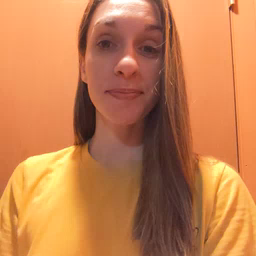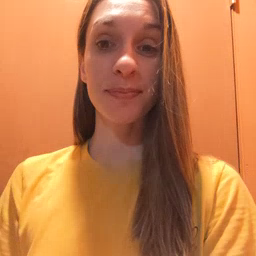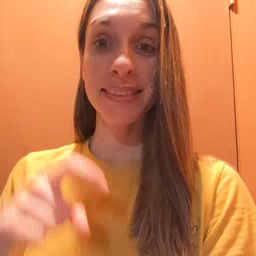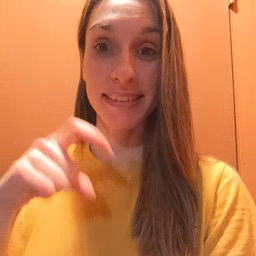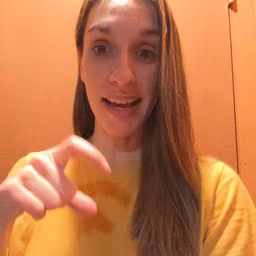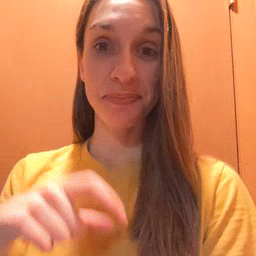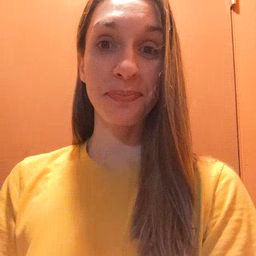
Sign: time